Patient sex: M
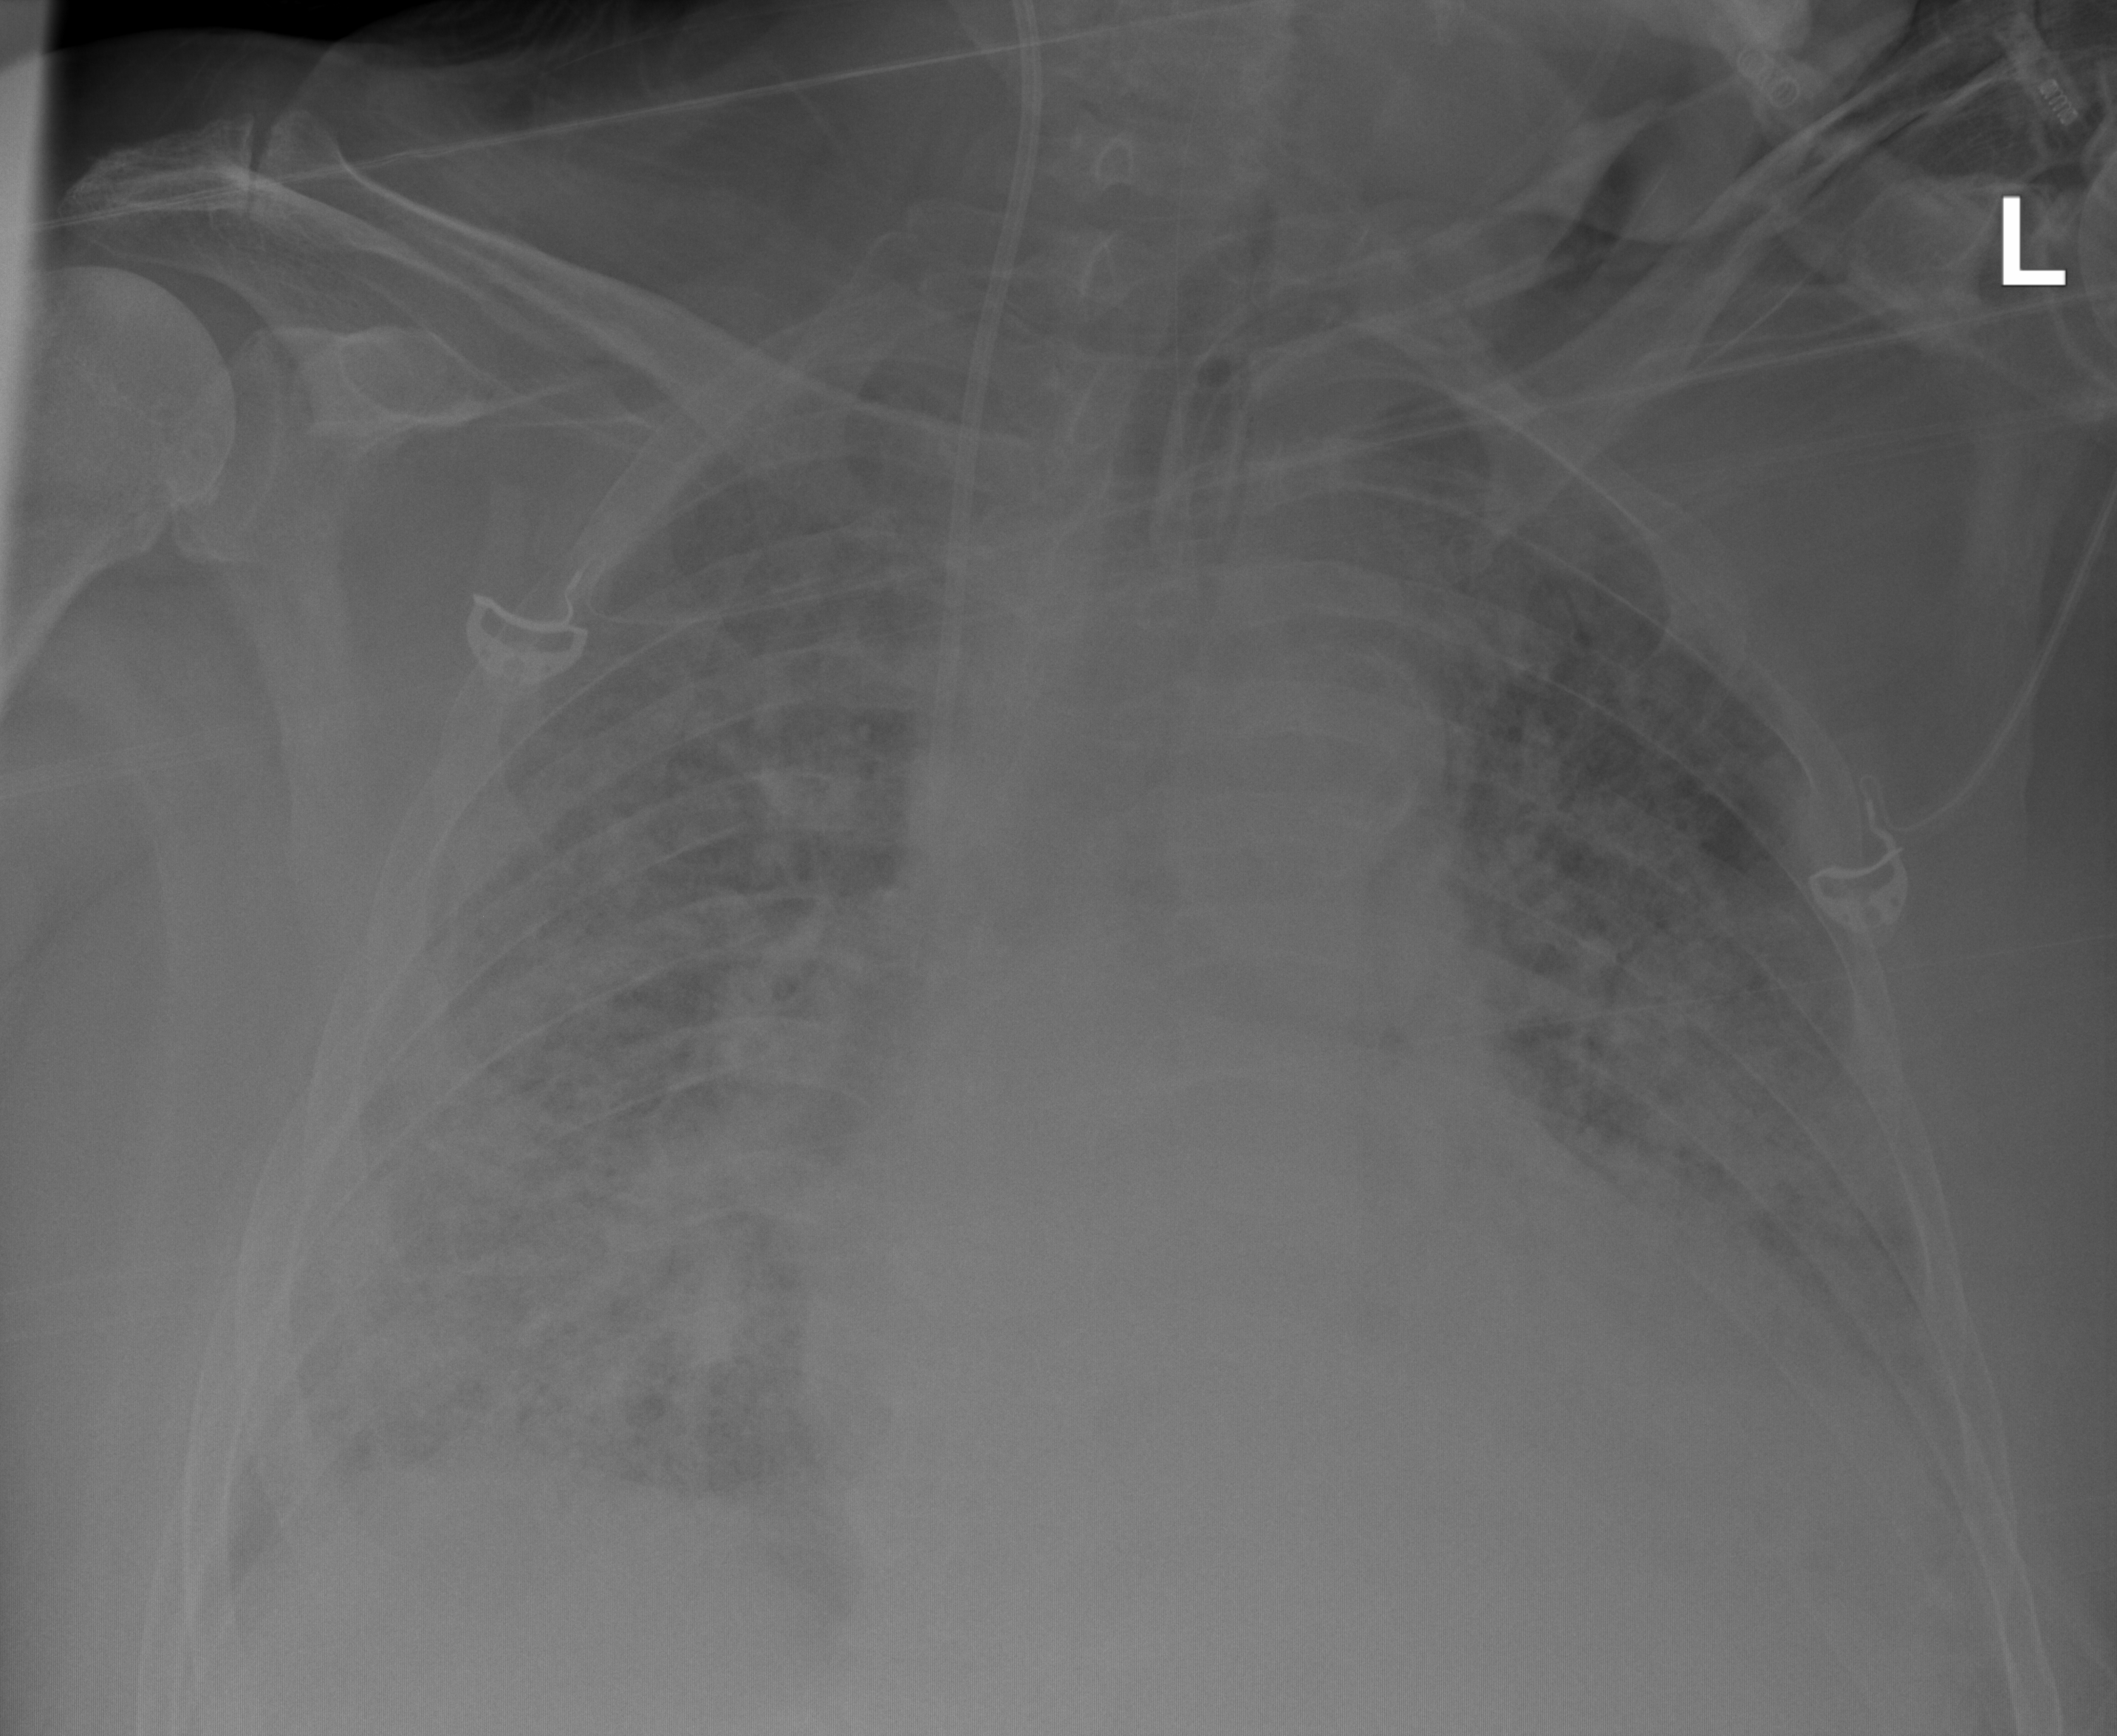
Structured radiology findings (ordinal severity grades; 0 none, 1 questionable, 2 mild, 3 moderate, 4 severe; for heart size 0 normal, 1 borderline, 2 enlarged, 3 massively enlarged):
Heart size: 2
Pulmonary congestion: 2
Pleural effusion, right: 2
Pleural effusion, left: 2
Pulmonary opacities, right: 3
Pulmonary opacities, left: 3
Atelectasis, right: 2
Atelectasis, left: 2